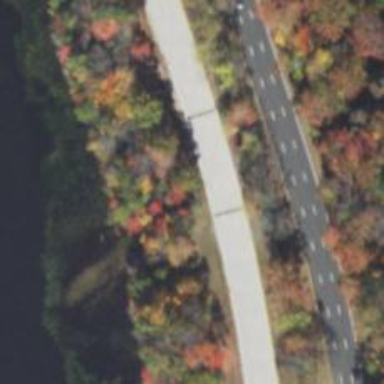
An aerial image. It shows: Culvert tunnel.